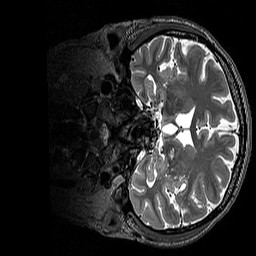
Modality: T2w
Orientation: coronal
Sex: male
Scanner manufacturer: siemens
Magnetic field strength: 3 T
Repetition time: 3.2 s
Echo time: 0.409 s